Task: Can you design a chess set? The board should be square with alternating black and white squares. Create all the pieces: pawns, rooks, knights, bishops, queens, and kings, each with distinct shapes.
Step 3968:
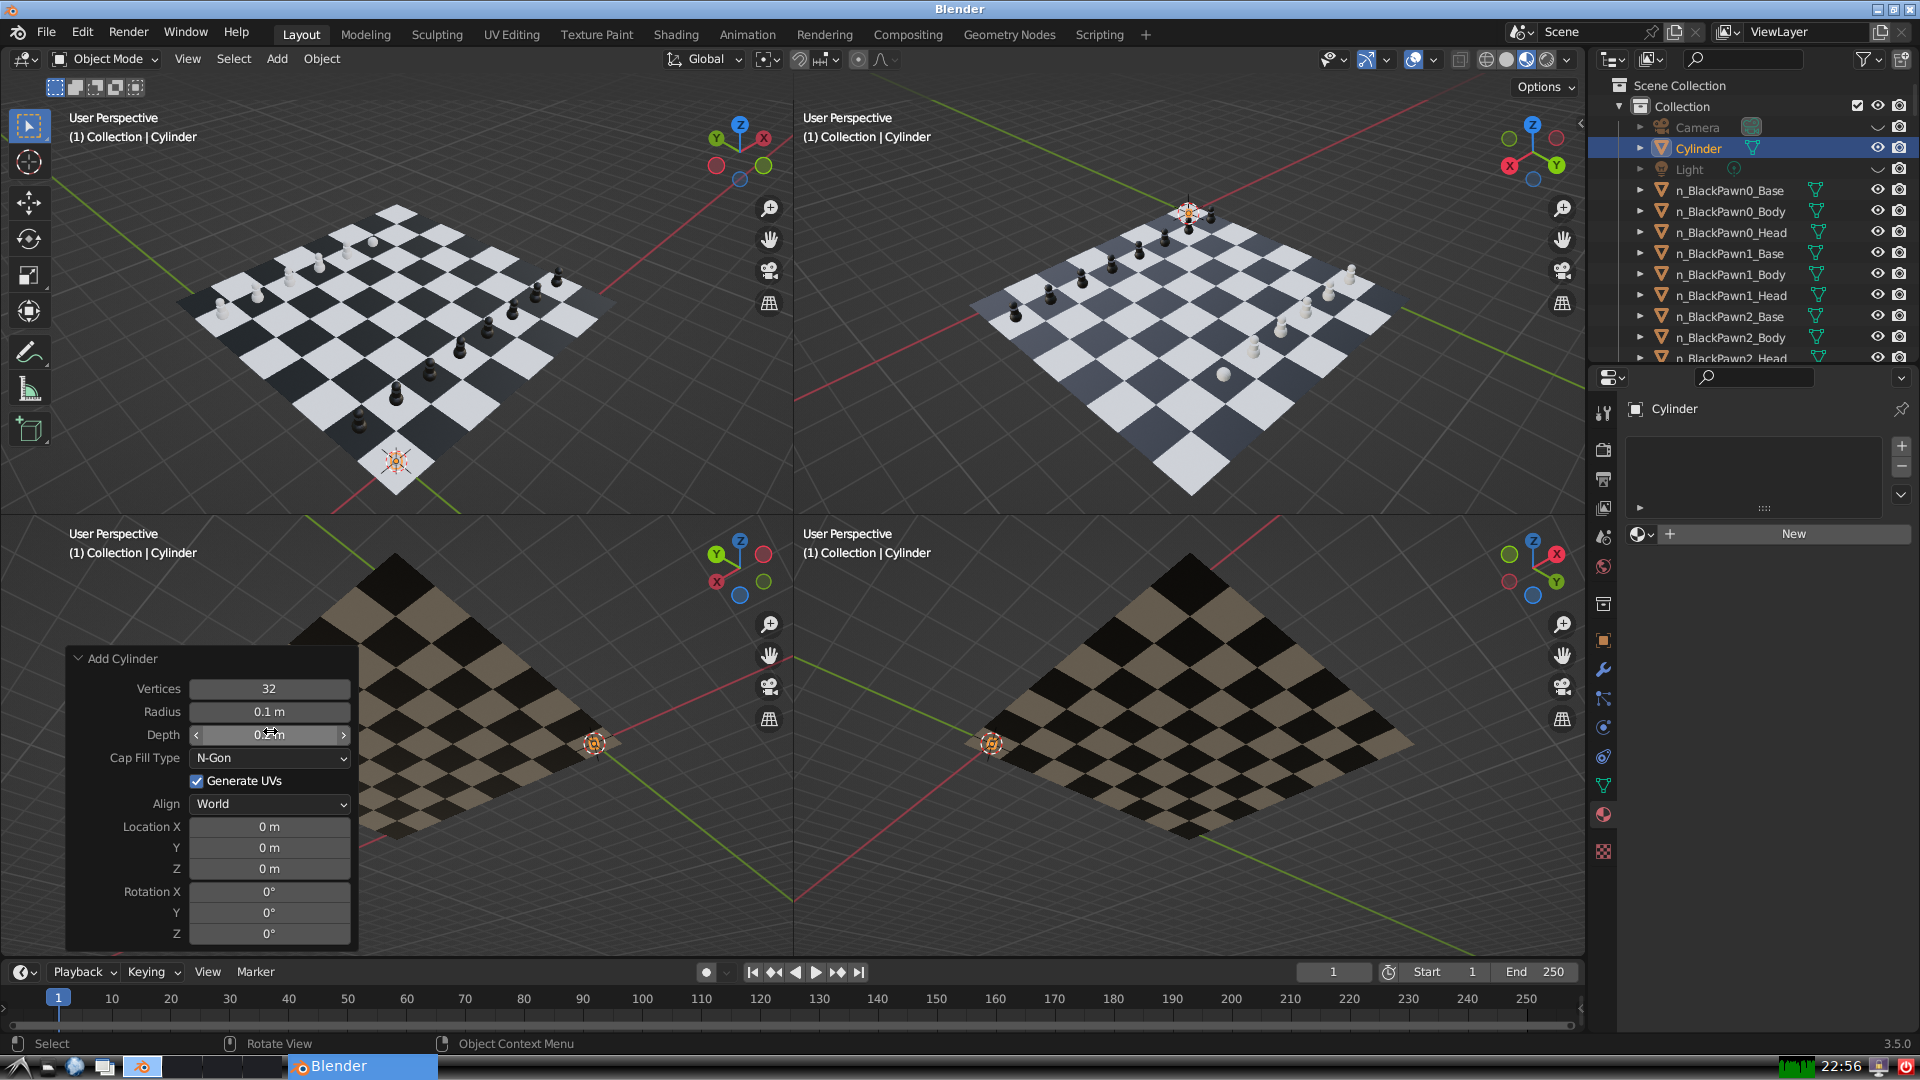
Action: {"mouse_move": [270, 824]}